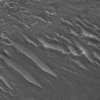
Atmospheric dust classification: not_dusty